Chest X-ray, PA view. Patient: 61 years old, sex M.
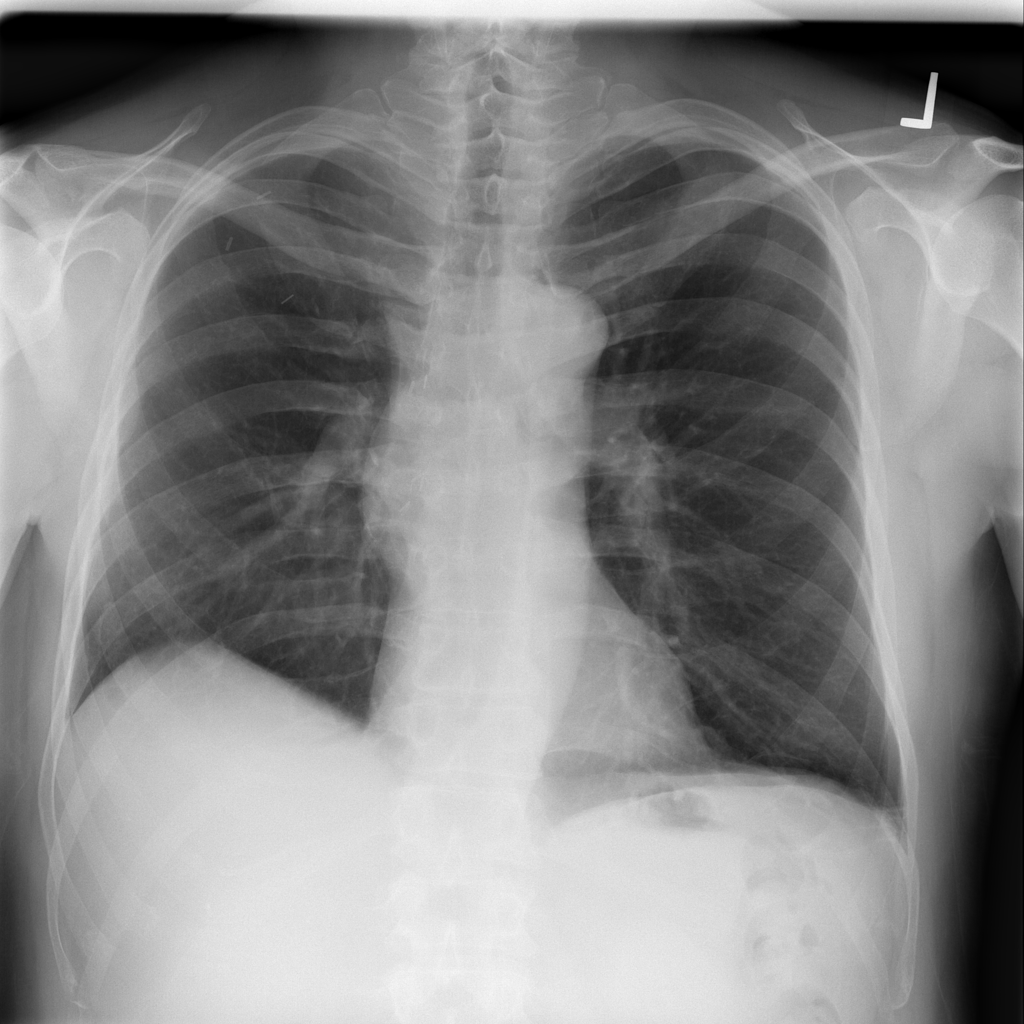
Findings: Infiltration